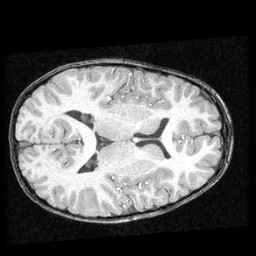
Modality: T1w
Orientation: axial
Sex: male
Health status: ill
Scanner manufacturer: ge
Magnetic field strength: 1.5 T
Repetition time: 21 s
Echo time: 0.008 s